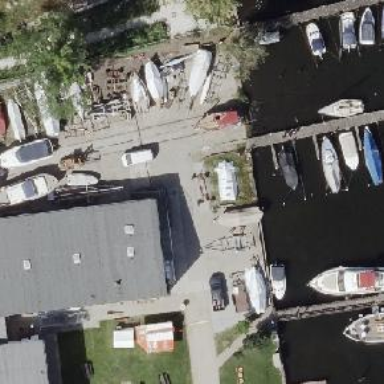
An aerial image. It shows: Boatyard located near waterway.